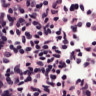
Metastatic tissue present: no